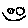
Label: smiley face